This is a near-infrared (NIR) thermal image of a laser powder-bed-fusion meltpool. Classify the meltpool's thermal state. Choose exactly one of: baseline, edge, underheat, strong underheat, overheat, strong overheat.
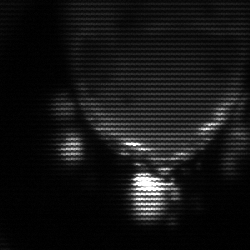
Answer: baseline